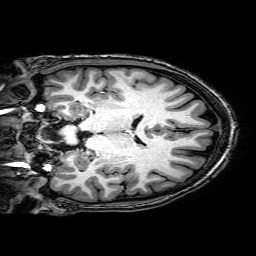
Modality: T1w
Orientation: coronal